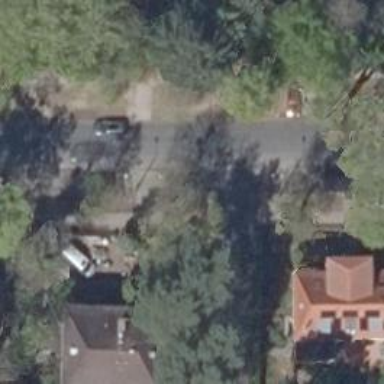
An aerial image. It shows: Residential road with sidewalks on both sides.